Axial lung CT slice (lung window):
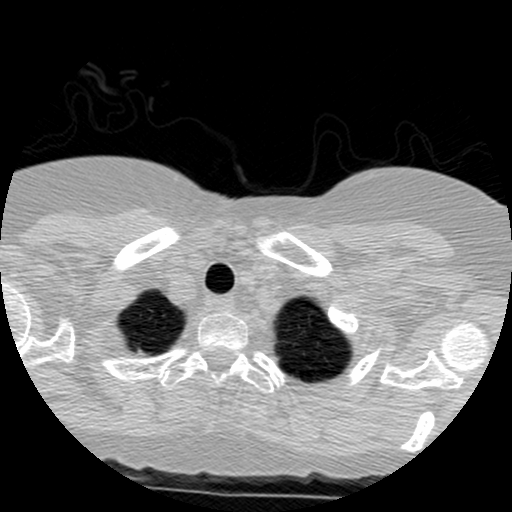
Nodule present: no